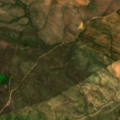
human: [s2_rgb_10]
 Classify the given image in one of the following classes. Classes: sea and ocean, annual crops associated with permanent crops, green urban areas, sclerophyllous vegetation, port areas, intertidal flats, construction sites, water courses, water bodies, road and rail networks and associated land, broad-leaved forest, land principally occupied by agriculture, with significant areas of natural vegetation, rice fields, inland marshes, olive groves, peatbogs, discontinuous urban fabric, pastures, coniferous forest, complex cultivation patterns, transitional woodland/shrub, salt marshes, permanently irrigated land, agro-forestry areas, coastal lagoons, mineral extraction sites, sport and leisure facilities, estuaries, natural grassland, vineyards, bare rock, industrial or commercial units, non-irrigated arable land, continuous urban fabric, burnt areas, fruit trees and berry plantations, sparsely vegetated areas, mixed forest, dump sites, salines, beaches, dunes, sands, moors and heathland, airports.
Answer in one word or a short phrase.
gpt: non-irrigated arable land